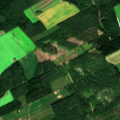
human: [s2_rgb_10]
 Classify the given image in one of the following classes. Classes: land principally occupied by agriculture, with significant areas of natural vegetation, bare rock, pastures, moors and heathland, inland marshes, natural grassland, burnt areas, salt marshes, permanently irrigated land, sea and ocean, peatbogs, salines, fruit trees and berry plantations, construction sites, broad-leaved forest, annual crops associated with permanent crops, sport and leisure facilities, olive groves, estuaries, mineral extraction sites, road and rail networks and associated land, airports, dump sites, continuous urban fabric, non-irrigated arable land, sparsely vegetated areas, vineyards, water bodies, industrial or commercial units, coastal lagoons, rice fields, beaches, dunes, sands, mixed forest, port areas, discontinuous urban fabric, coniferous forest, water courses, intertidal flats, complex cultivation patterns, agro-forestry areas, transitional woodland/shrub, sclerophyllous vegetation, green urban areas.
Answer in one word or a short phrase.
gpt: non-irrigated arable land, coniferous forest, mixed forest